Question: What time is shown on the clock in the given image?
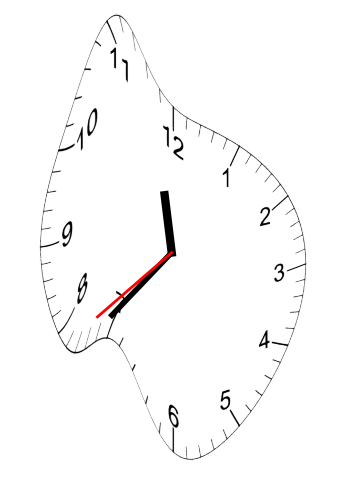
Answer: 11:36:38